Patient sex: M
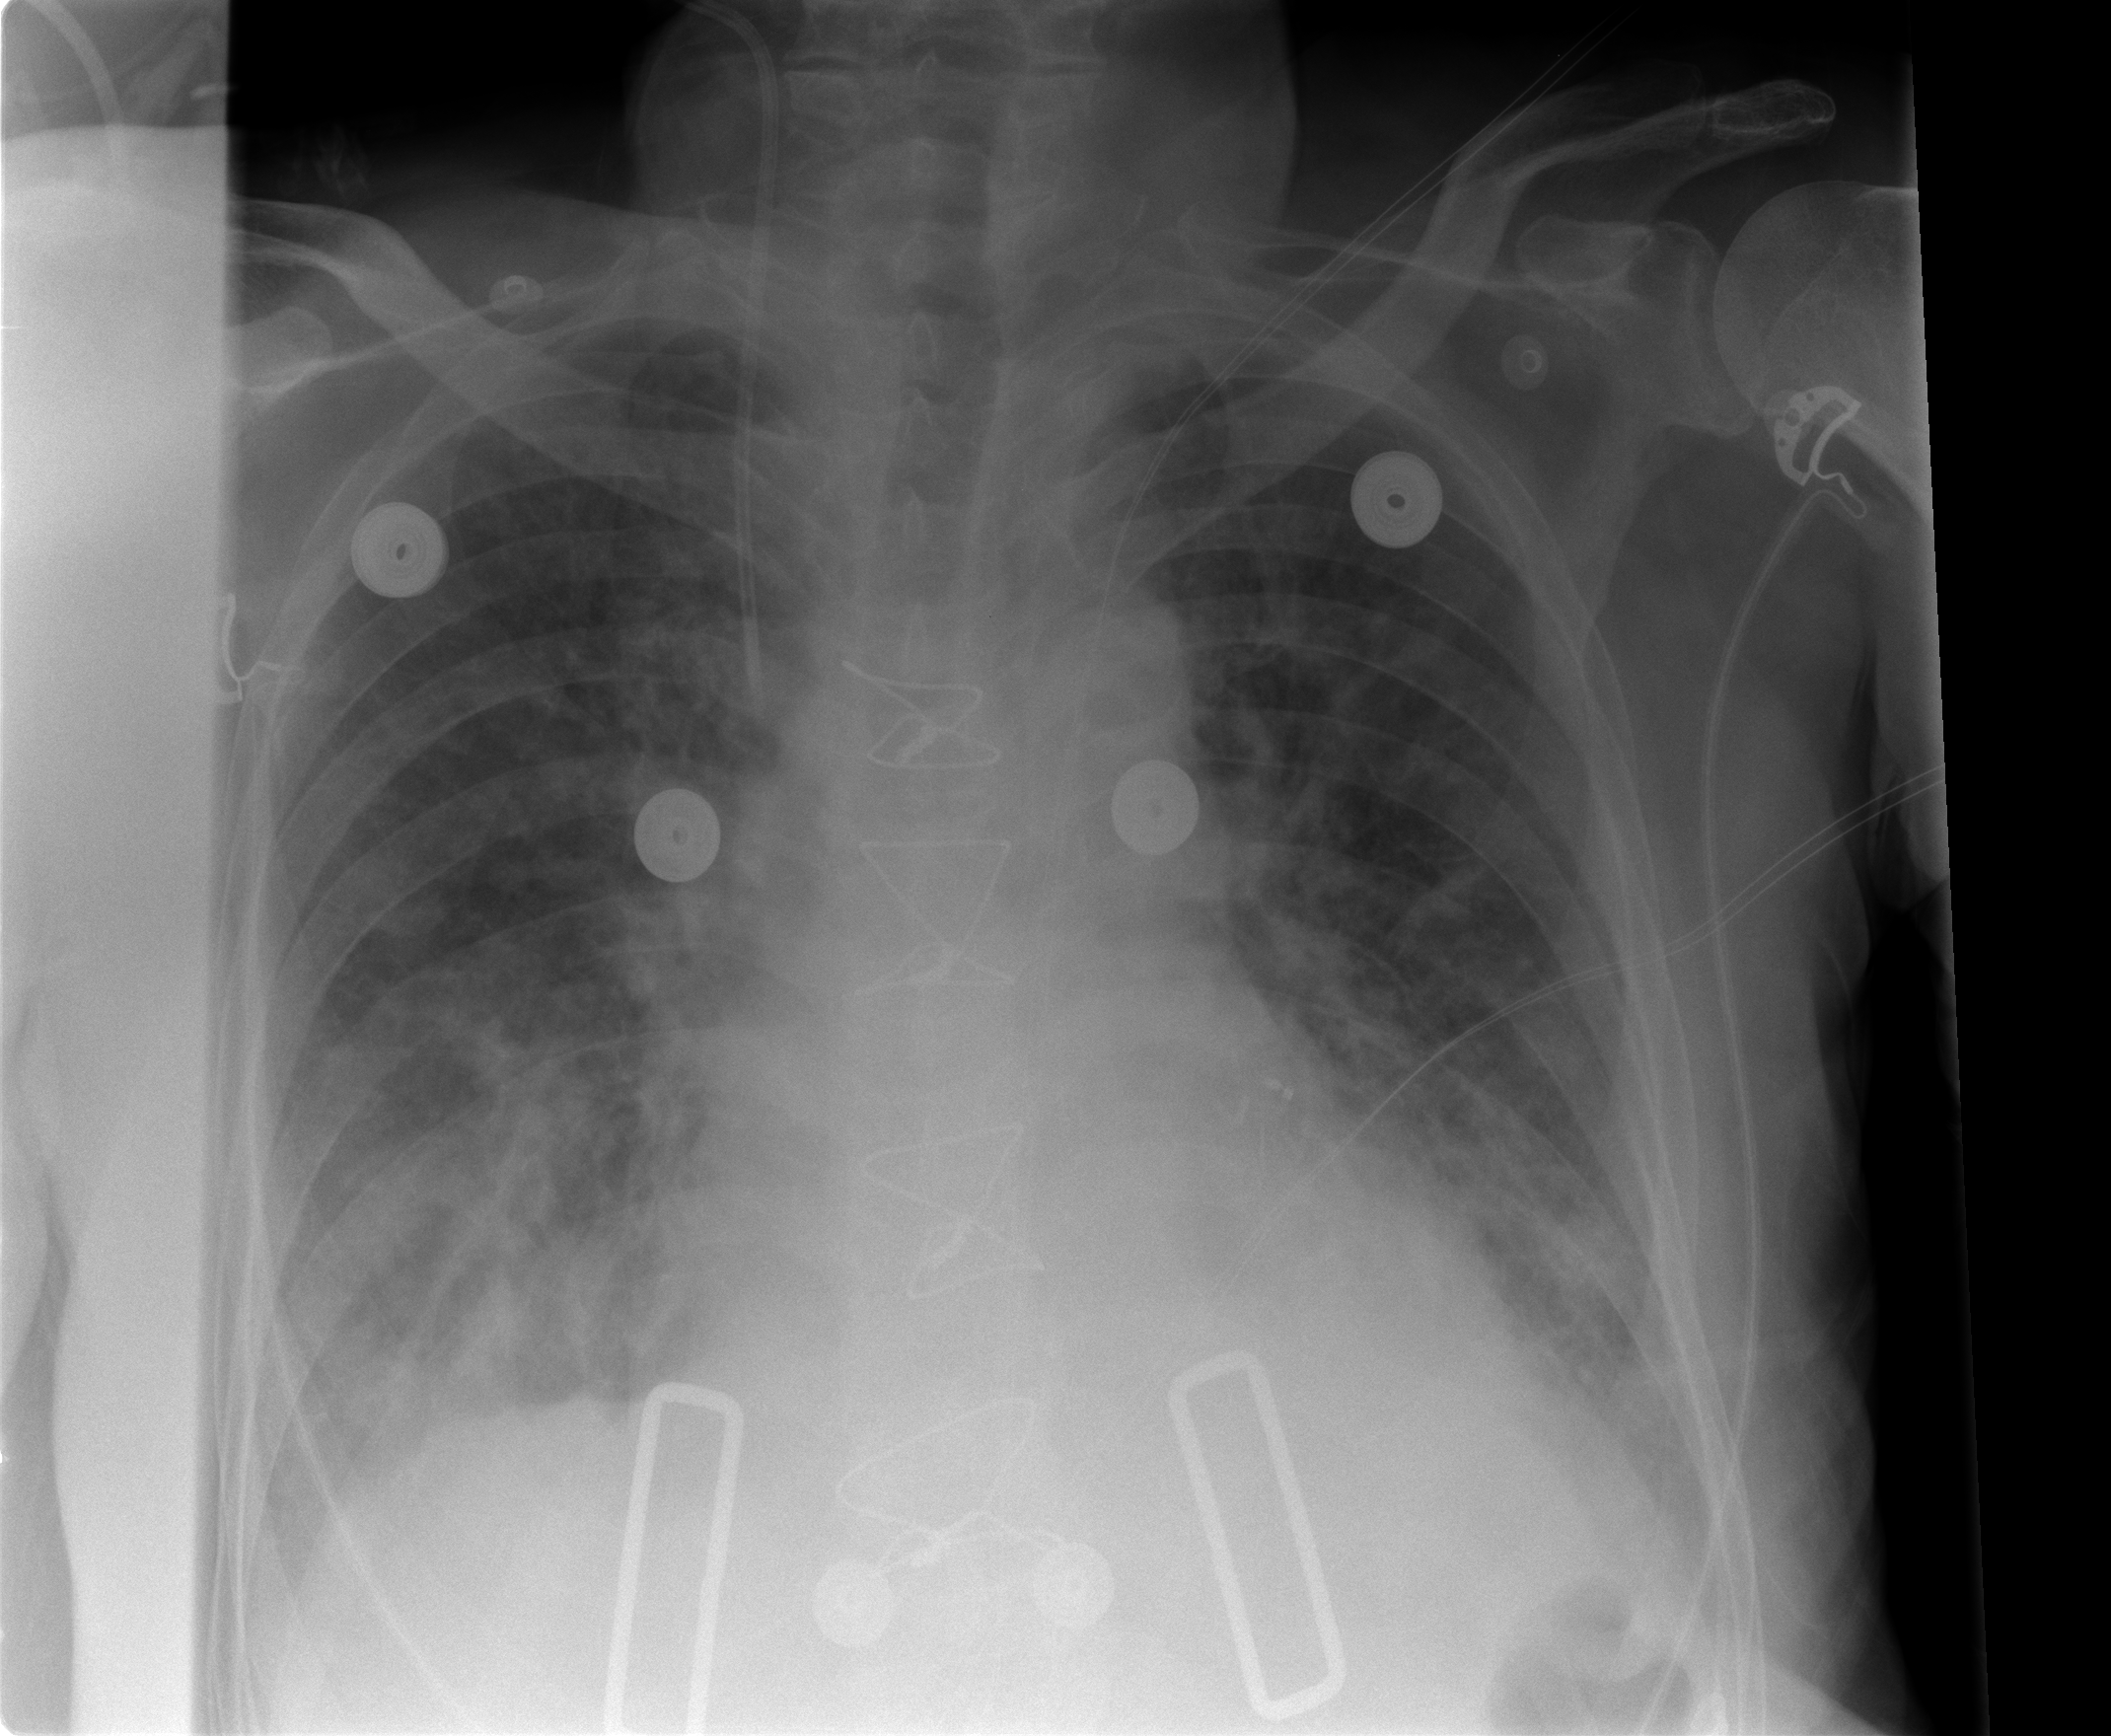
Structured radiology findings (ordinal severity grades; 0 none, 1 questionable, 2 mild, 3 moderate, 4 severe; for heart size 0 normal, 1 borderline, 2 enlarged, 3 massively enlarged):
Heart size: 2
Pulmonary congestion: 2
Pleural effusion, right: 2
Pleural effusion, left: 3
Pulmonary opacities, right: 3
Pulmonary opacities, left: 3
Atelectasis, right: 2
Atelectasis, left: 2